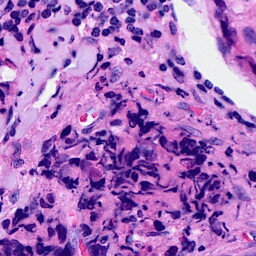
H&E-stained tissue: Breast